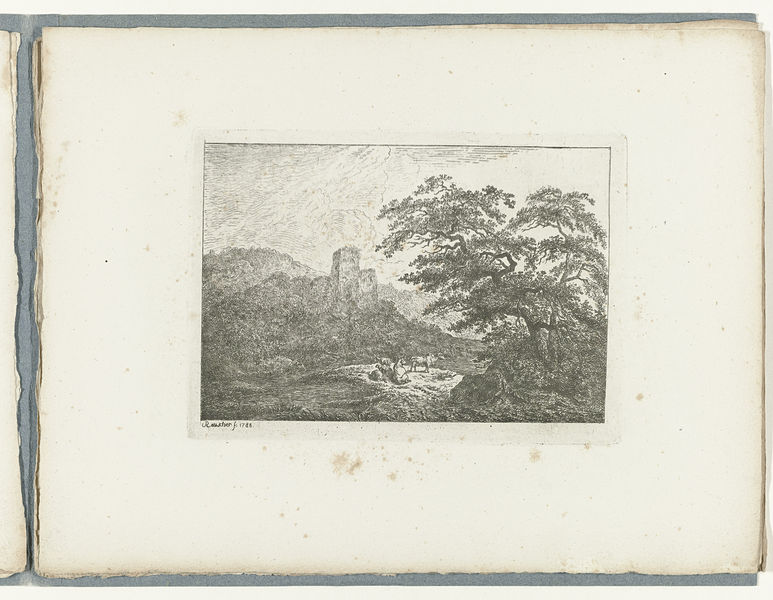
Titel: Heuvelachtig landschap met vee aan de oever van een rieviertjeen aan de overkant twee torens
Künstler: Friedrich Rauscher
Standort: Amsterdam
Institution: Rijksmuseum
Schlagwörter: white, black, dark, print, clouds, sky, tree, building, field, lake, landscape, mountain, sun, trees, forest, light, drawing, paper, castle, animals, etching, sketch, medieval, animal, lines, cow, cows, horse, book, forrest, page, scenery, 18th century, wolf, balck, large tree, loaf, rural ruin, hillscide